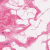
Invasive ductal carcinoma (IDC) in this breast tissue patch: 0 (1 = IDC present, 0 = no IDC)